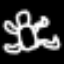
Label: frog